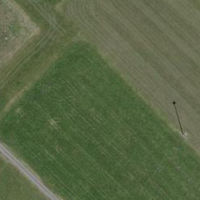
EUNIS habitat code: 24
Species observed at this site:
Cardamine pratensis